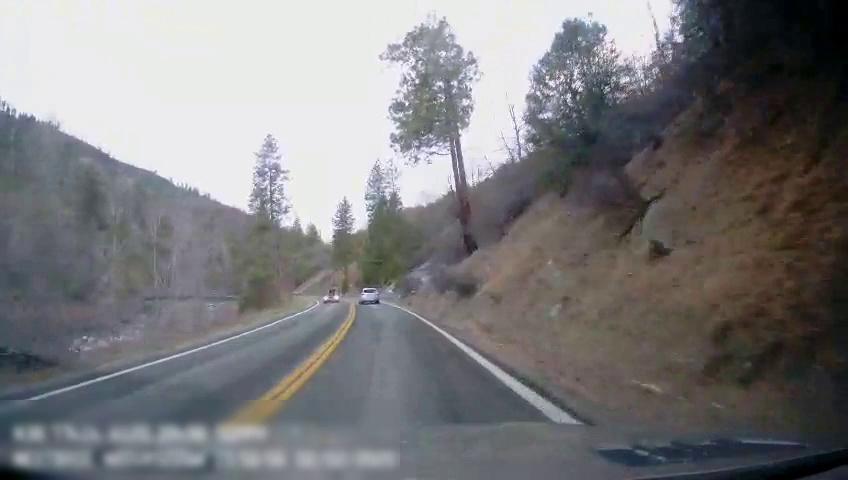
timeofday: Day
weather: Cloudy
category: Drivable Space
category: Vehicles | Car
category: Vehicles | Car
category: Lanes | Current Lane
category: Lanes | Current Lane
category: Lanes | Opposite Lane